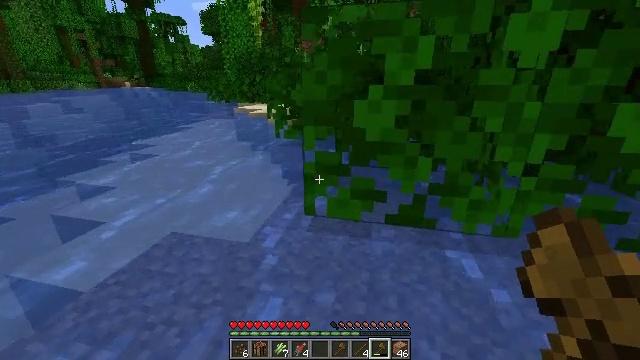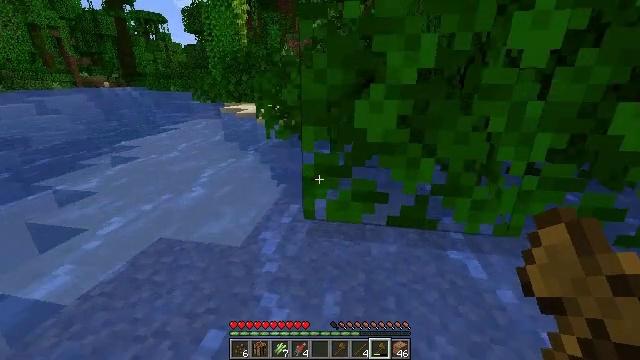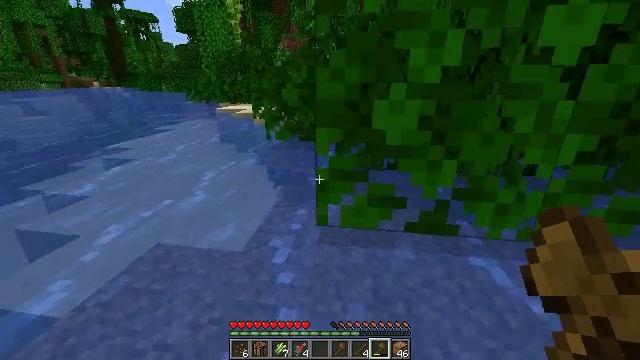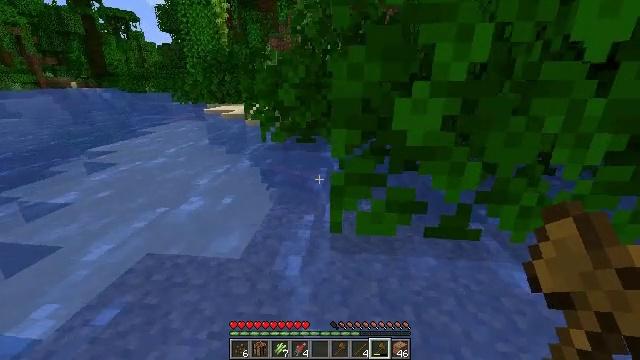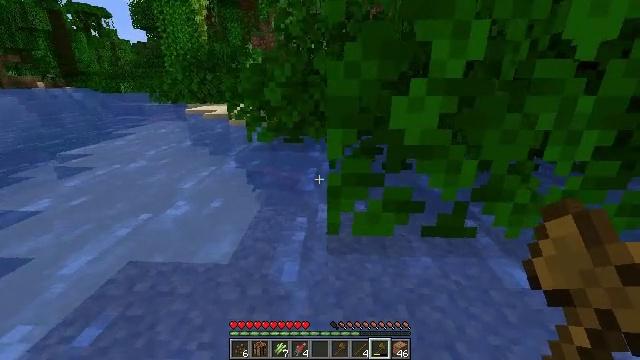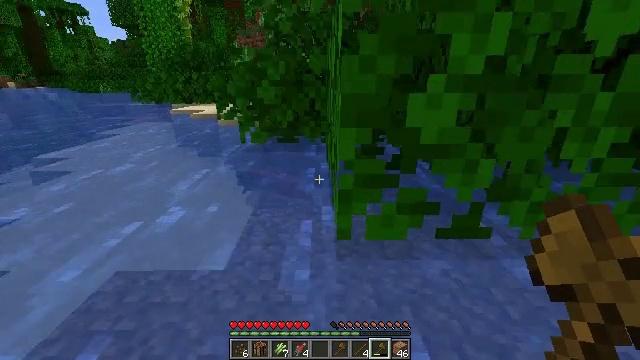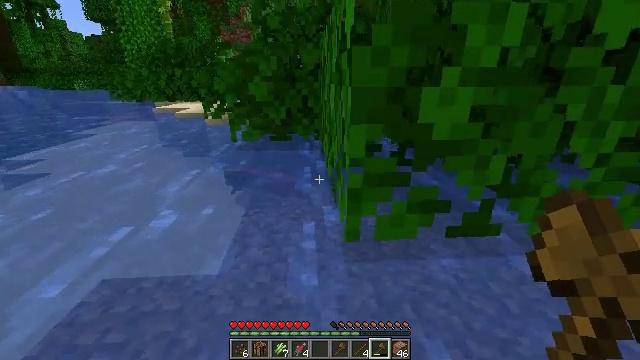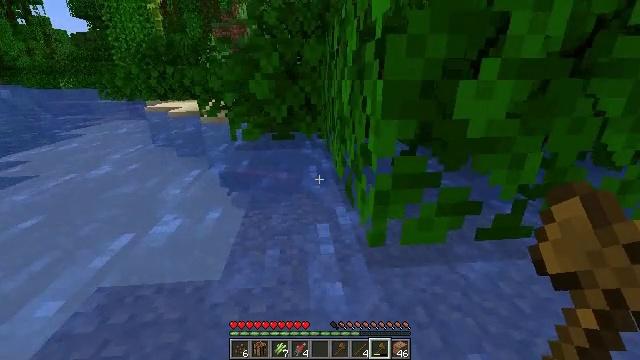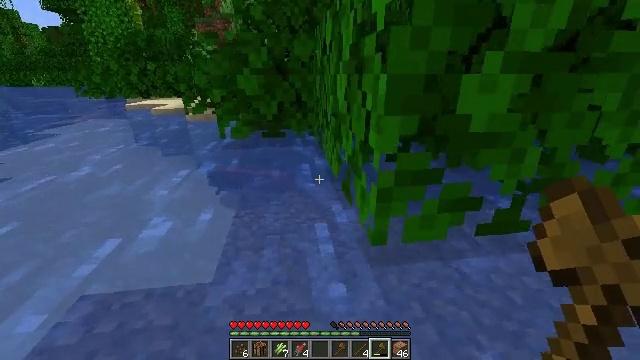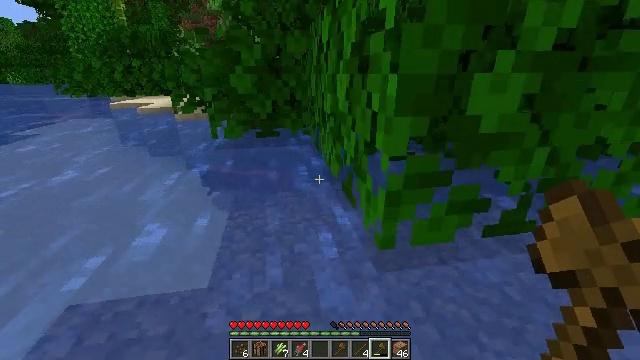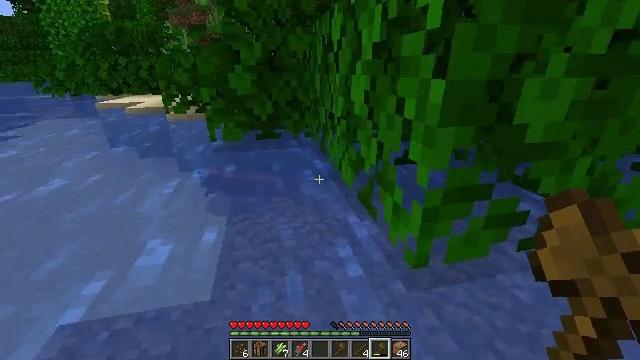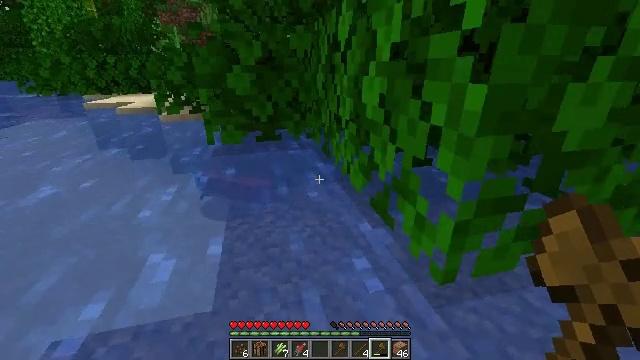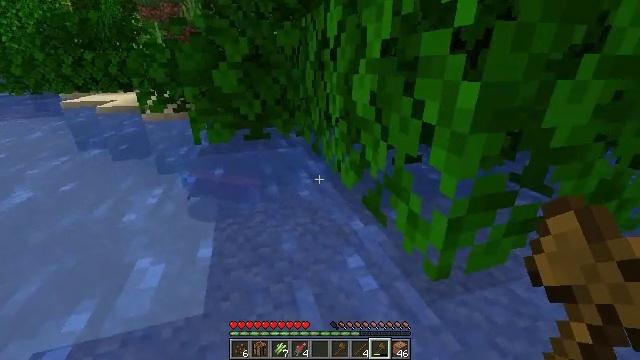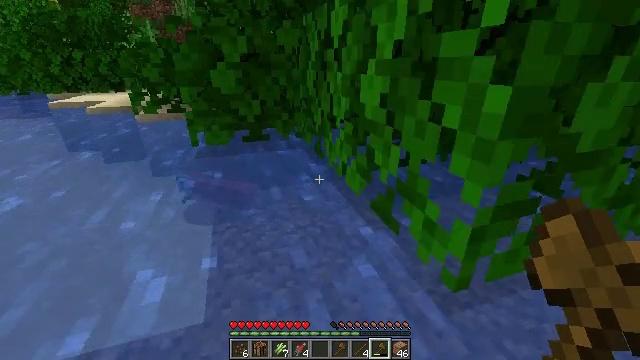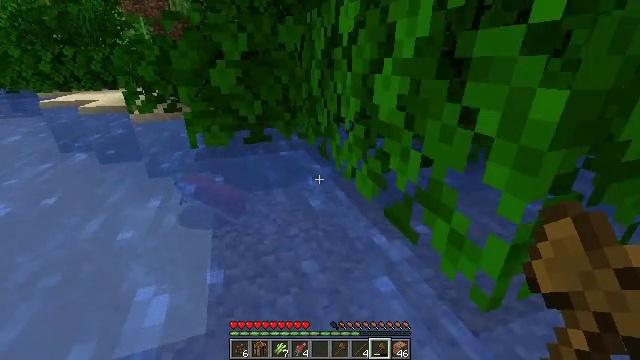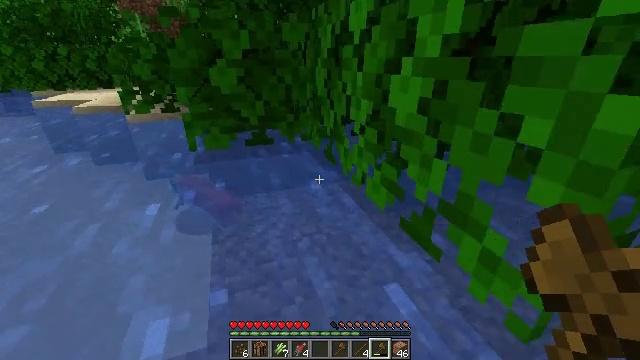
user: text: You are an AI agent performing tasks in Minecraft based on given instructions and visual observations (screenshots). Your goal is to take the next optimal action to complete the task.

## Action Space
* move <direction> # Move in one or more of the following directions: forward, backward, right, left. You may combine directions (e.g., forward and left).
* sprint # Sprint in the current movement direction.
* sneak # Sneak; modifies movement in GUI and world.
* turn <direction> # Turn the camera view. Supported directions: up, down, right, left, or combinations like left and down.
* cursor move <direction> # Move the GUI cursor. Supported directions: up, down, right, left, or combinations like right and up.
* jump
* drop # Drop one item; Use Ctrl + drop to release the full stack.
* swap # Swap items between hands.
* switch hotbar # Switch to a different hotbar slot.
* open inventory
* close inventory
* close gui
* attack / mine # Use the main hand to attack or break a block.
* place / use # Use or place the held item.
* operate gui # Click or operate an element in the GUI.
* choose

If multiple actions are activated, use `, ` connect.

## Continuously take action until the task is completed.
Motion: motion action
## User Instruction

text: Kill aquatic mobs.
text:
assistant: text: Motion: move forward and move left, turn right
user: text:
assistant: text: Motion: move forward and move left, turn right
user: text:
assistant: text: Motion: move forward and move left, turn right
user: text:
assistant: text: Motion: move forward and move left, turn right
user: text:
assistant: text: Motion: move forward and move left, turn right
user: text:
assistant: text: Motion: move forward and move left, turn right
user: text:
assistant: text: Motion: move forward and move left, turn right
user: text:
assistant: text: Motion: move forward and move left, turn right
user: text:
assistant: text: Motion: move forward and move left, turn right
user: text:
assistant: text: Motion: move forward and move left, turn right
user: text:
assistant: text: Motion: move forward and move left, turn right
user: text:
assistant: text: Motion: move forward and move left, turn right
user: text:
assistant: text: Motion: move forward, turn right
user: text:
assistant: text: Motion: move forward
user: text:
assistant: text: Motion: move forward
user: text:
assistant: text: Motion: move forward
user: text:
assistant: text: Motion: move forward, turn right and down
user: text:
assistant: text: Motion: move forward
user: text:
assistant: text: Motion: move forward, turn left
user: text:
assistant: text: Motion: move forward, turn left
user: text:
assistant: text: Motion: move forward, turn left
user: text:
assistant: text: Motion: move forward, turn left
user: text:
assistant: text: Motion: move forward, turn left
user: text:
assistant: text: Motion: move forward, turn left
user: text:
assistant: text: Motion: move forward, turn left
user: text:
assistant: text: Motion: move forward, turn left
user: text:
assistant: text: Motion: move forward
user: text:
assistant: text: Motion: move forward, sneak
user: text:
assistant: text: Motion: move forward, sneak
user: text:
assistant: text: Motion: move forward, sneak